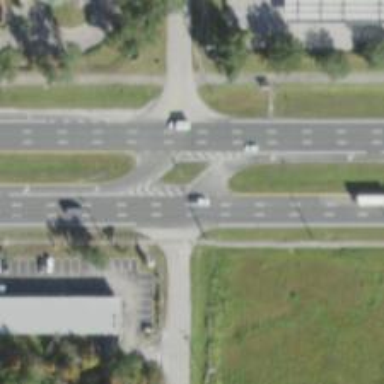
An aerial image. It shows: Primary link road with asphalt surface.